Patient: sex M, age 48
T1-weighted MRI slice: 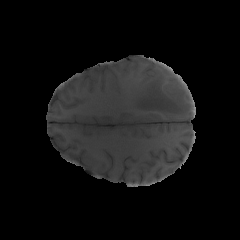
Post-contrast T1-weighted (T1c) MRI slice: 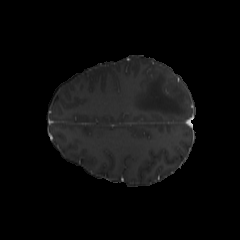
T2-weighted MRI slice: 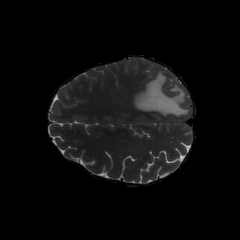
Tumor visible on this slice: yes
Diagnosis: Glioblastoma, IDH-wildtype
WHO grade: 4